九年级 · 画法几何学
如图, 在平行四边形 $A B C D$ 中, $B C=5, S_{\square A B C D}=10 \sqrt{6}$, 以顶点 $C$ 为圆心, $B C$ 为半径作圆, 则 $A D$ 边所在直线与 $\odot C$ 的位置关系是 $(\quad)$
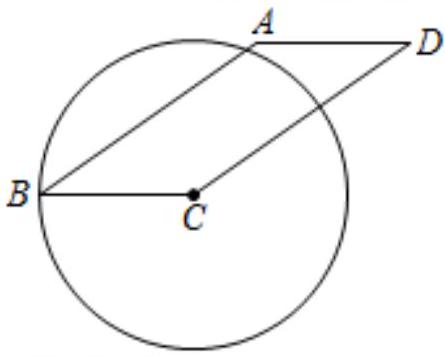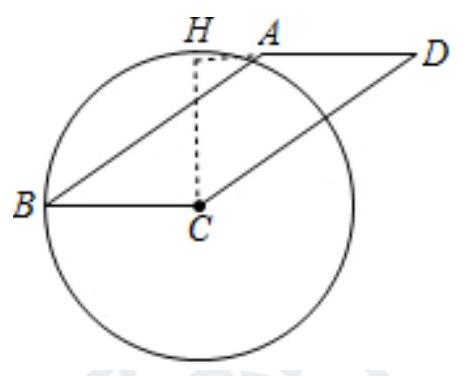
A. 相交

B. 相切

C. 相离

D. 以上三种都有可能

答案: A
解析: 解：如图，作 $C H \perp D A$ 交 $D A$ 的延长线于 $H$.

$\because S_{\text {平行四边边形 } A B C D}=B C \cdot C H$,

$\therefore C H=\frac{10 \sqrt{6}}{5}=2 \sqrt{6}$,

$\because 2 \sqrt{6}<5$

$\therefore$ 直线 $A D$ 与 $\odot C$ 相交,

故选: $A$.

如图, 作 $C H \perp D A$ 交 $D A$ 的延长线于 $H$. 求出 $C H$ 的值即可判断.

本题考查直线与圆的位置关系, 平行四边形的性质, 圆周角定理等知识, 解题的关键是熟练掌握基本知识，属于中考常考题型.